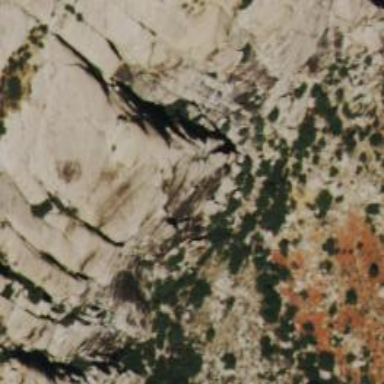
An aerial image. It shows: Crag for climbing.